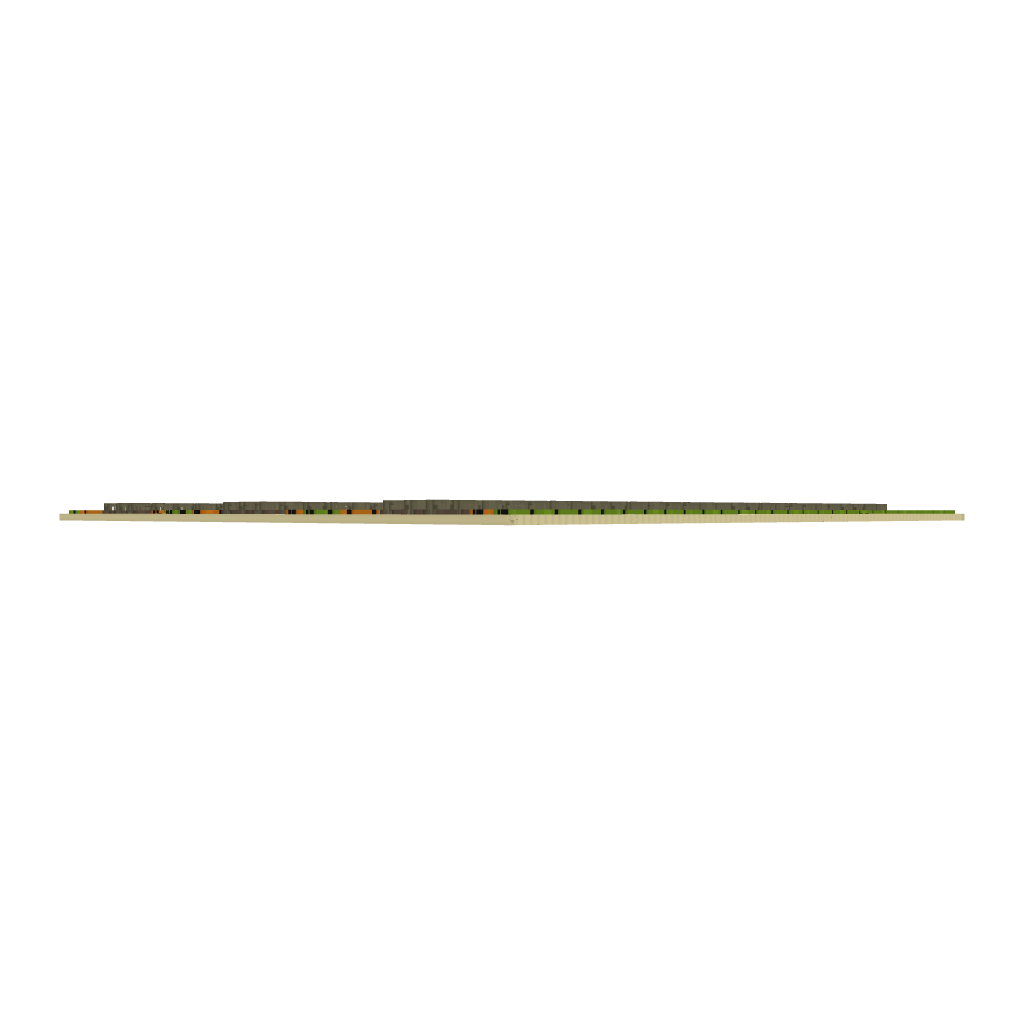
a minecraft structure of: Huge garden